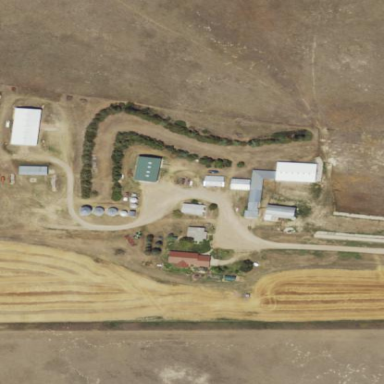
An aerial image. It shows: Farmyard area.